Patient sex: M
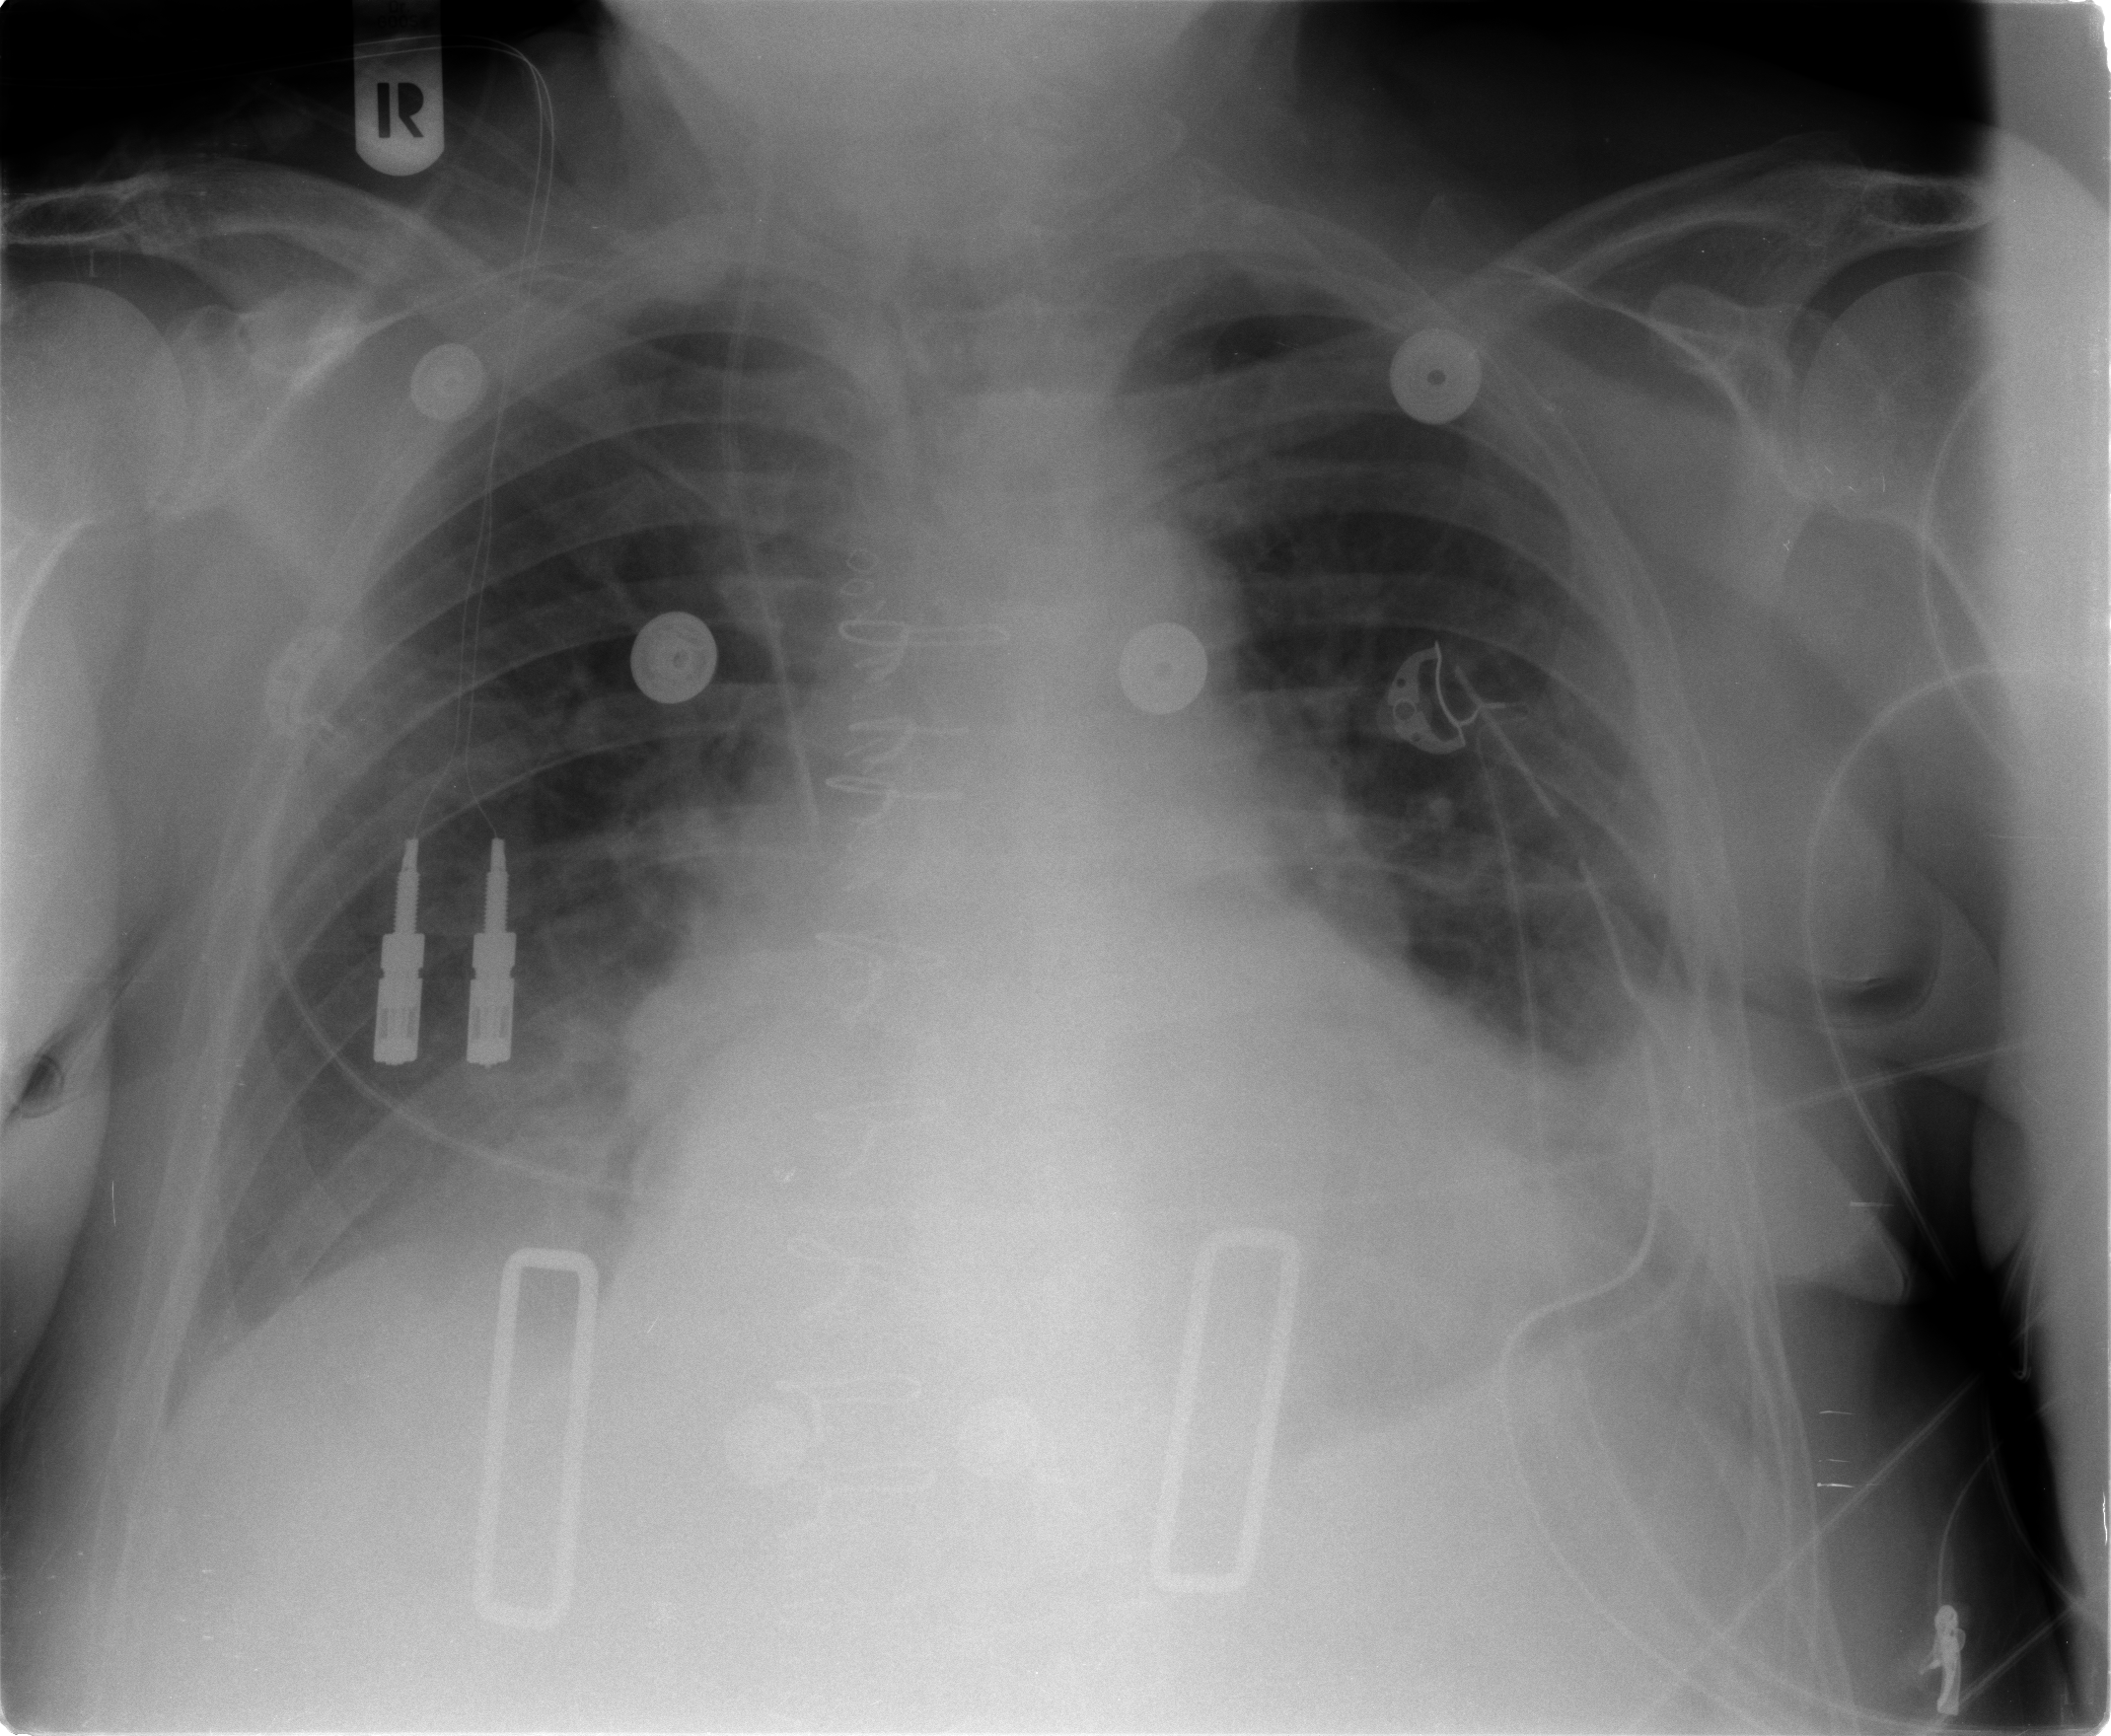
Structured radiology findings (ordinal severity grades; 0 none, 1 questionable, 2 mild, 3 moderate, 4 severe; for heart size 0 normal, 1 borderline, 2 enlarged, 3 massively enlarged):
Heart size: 2
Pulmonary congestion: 2
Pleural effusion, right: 1
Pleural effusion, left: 2
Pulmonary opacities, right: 0
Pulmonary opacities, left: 0
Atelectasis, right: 2
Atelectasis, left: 2